Interaction volume radius: 5 \u00c5
Interaction volume height: 25 \u00c5
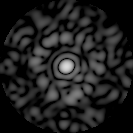
Disorder parameter: 0.8253